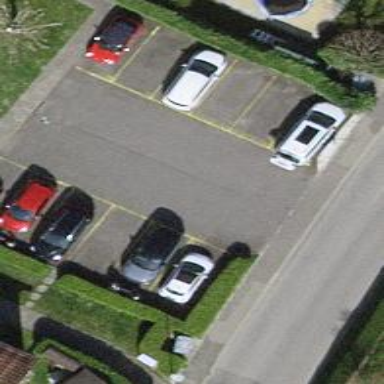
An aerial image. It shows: Parking area with surface.